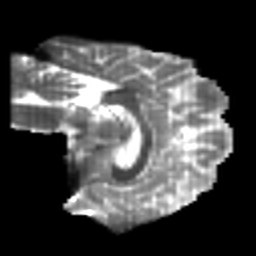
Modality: T2w
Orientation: sagittal
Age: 24
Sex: female
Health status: healthy
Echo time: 0.074 s